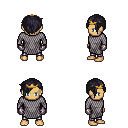
a pixel art fantasy rpg character, male body template, human, tanned skin, chain mail, metal pants, raven pixie cut hairstyle, gold tiara, metal gloves, four views (front, back, left, right), 2x2 character sprite sheet, small pixel art, hard edges, no anti-aliasing